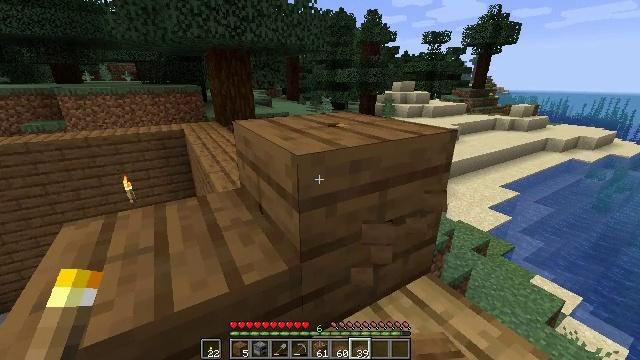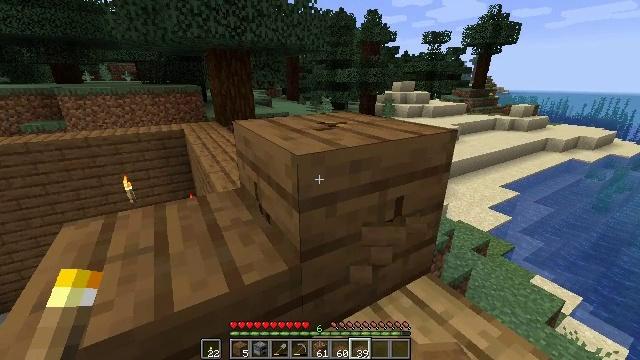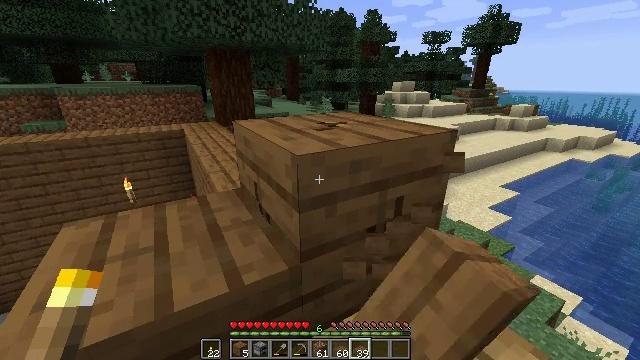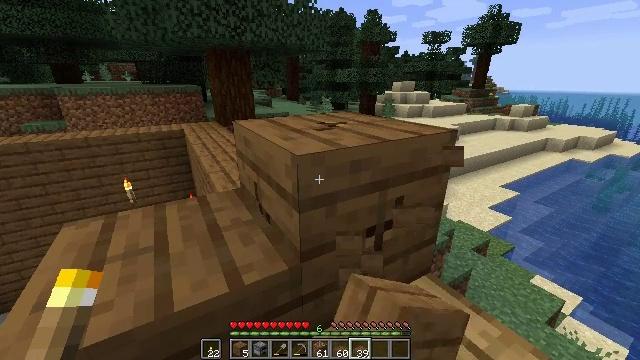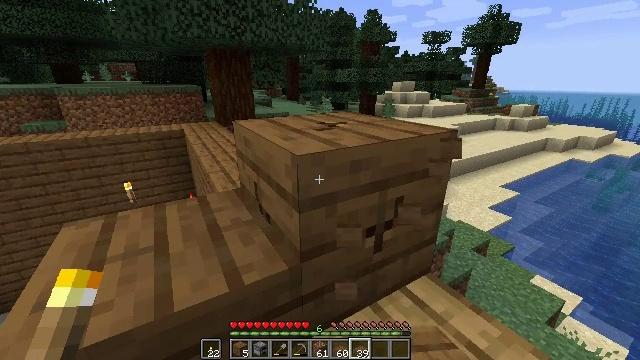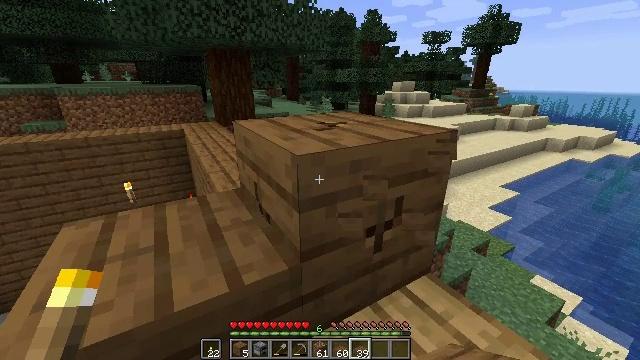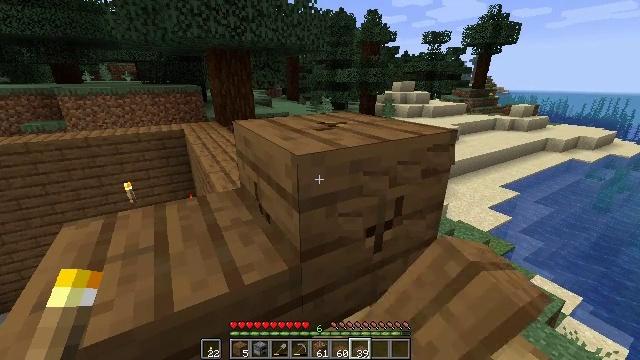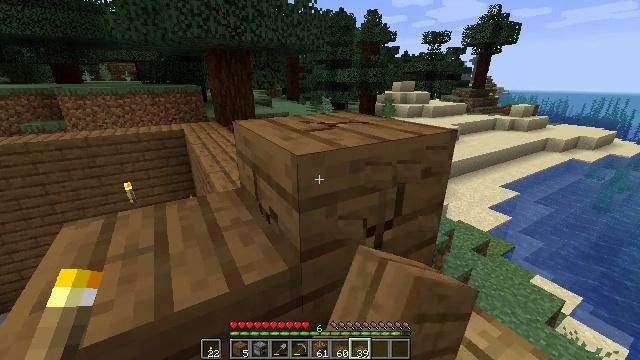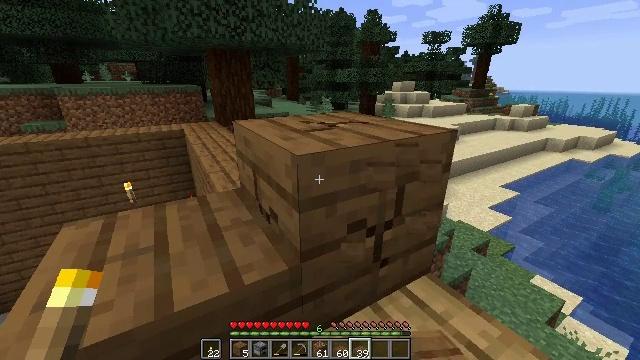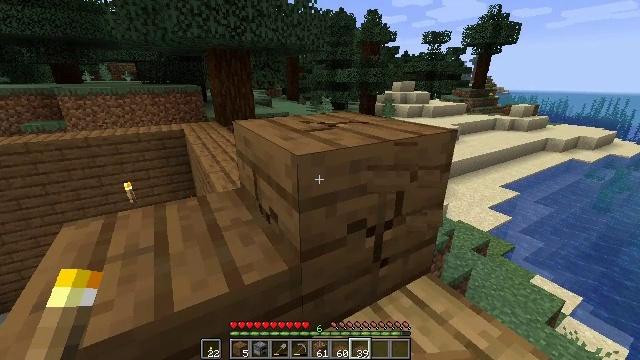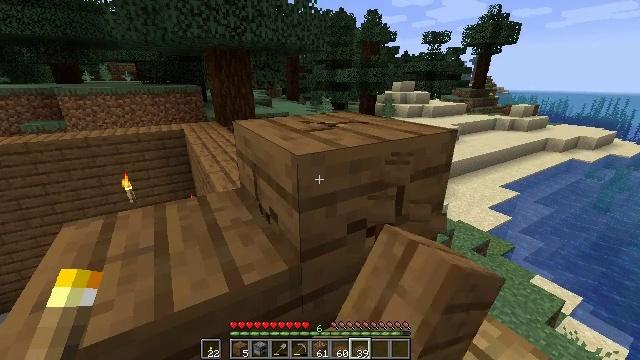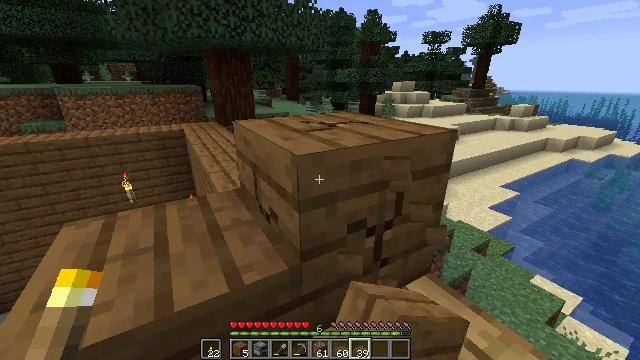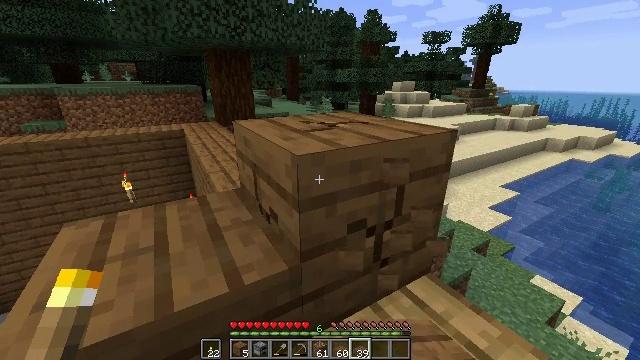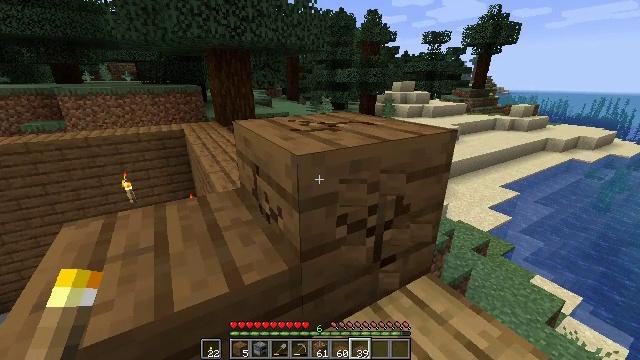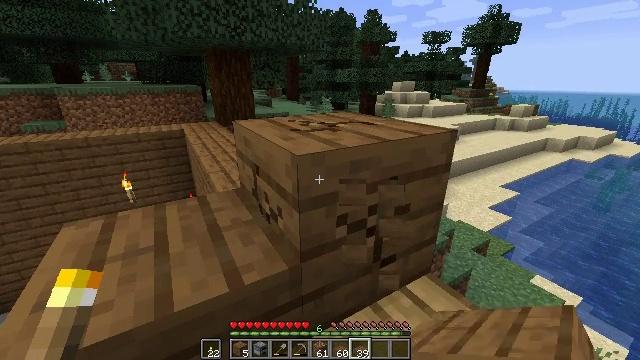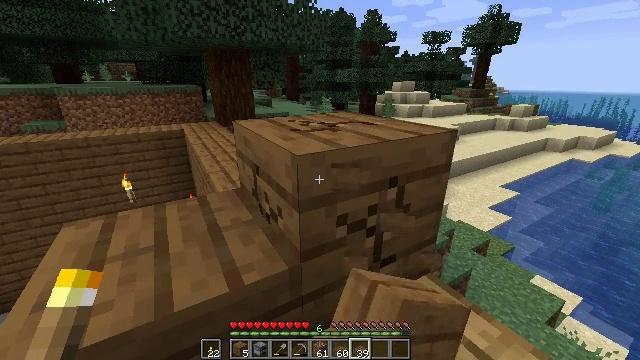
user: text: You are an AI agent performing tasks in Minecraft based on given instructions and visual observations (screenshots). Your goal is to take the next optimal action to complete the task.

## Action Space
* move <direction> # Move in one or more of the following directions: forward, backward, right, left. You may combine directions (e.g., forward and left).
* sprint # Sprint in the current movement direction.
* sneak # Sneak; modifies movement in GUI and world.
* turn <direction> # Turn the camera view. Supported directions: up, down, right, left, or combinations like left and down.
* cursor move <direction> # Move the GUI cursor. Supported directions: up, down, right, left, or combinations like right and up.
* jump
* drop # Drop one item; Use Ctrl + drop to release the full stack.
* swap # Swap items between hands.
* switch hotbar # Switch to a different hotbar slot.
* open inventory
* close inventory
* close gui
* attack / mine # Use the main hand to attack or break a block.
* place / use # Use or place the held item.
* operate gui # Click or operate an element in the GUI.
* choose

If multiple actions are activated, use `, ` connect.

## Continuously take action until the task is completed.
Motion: motion action
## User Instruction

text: Break the spruce slab from a structure.
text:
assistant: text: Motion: sneak, attack / mine
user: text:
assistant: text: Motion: sneak, attack / mine
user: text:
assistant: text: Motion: sneak, attack / mine
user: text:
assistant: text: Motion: sneak, attack / mine
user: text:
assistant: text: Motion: sneak, attack / mine
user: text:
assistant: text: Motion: sneak, attack / mine
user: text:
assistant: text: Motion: sneak, attack / mine
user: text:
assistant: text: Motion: sneak, attack / mine
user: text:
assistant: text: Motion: sneak, attack / mine
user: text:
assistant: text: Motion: sneak, attack / mine
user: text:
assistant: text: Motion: sneak, attack / mine
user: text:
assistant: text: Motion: sneak, attack / mine
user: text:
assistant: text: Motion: sneak, attack / mine
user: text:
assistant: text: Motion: sneak, attack / mine
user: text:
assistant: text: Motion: sneak, attack / mine
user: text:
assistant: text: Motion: sneak, attack / mine
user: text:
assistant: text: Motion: sneak, attack / mine
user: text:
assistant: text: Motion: sneak, attack / mine
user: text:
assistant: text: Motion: sneak, attack / mine
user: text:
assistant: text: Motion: sneak, attack / mine
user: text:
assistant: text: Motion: sneak, attack / mine
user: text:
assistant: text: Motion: sneak, attack / mine
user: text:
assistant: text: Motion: sneak, attack / mine
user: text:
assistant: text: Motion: sneak, attack / mine
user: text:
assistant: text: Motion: sneak, attack / mine
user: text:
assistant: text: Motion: sneak, attack / mine
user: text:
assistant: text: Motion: sneak, attack / mine
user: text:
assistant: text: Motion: sneak, attack / mine
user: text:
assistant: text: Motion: sneak, attack / mine
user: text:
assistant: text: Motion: sneak, attack / mine